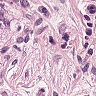
Metastatic tissue present: yes